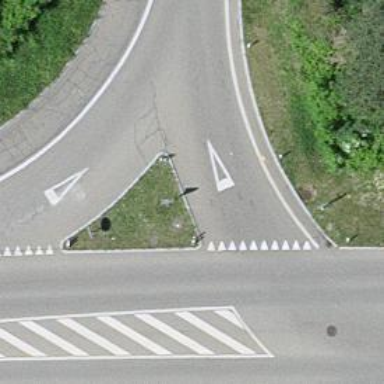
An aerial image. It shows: Road with "give way" sign.